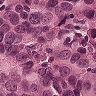
Metastatic tissue present: yes